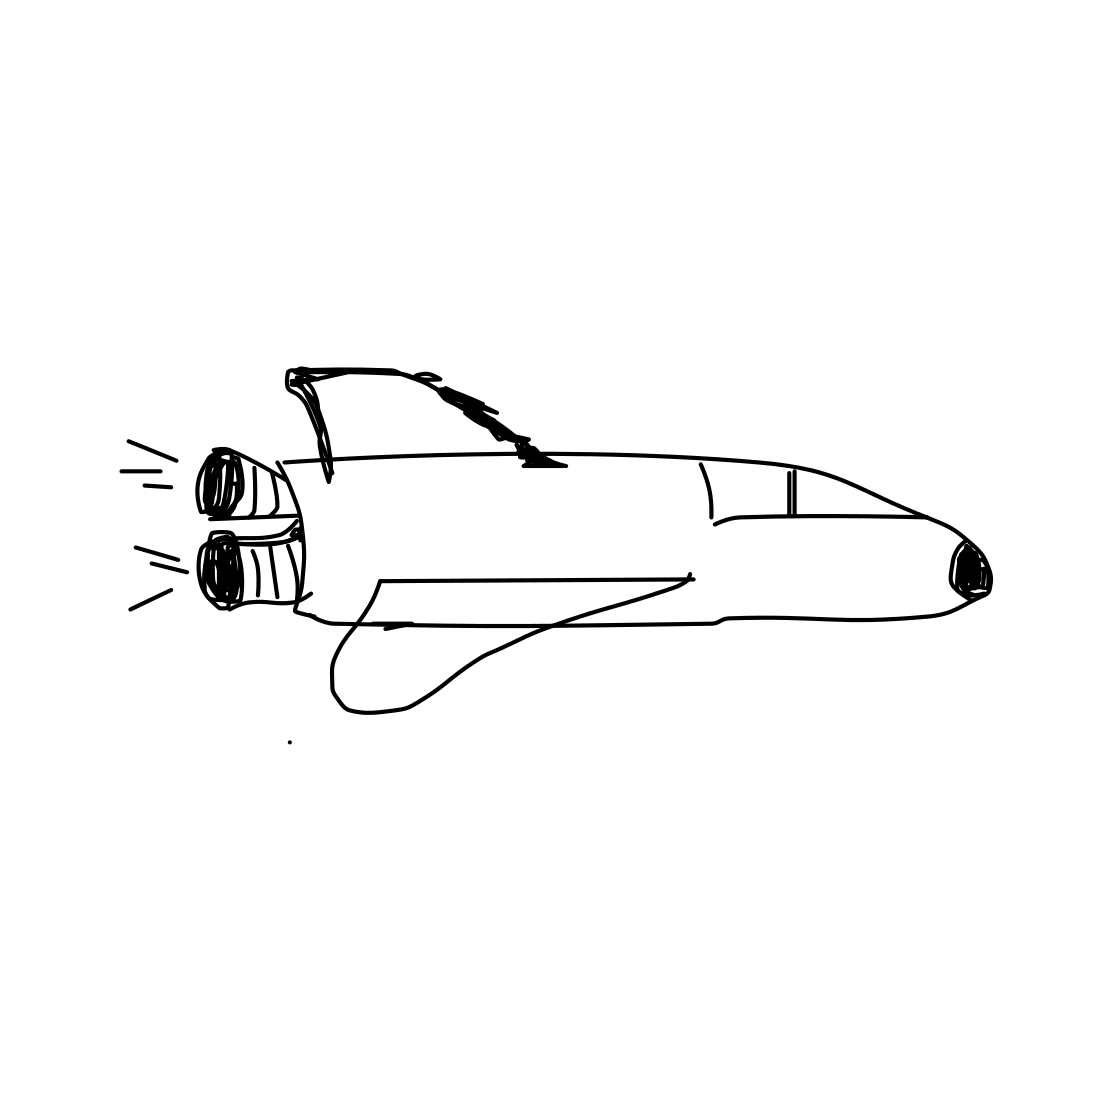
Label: space shuttle